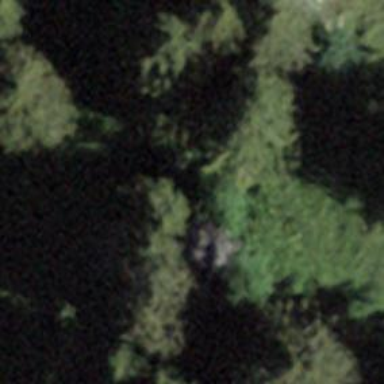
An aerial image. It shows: Forest area.